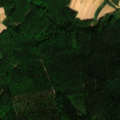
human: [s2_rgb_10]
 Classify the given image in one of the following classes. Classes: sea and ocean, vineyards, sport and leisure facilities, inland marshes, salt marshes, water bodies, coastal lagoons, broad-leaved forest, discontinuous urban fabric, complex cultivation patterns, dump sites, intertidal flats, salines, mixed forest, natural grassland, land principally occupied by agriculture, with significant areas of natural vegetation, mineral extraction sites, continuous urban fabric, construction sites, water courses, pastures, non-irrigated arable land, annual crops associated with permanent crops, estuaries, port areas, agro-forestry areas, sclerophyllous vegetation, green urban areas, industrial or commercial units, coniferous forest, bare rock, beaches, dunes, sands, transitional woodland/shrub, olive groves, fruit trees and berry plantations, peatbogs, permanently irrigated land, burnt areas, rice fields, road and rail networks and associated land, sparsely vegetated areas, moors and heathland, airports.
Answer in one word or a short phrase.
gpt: non-irrigated arable land, complex cultivation patterns, broad-leaved forest, coniferous forest, mixed forest